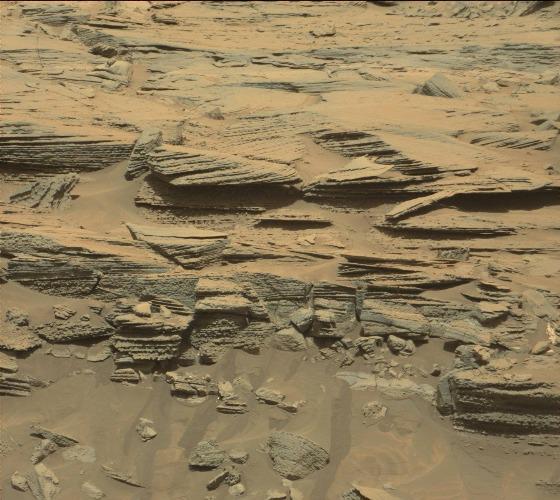
Terrain classes present: Bedrock, Gravel / Sand / Soil, Rock, Shadow